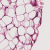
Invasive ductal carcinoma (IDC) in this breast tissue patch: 0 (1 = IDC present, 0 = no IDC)